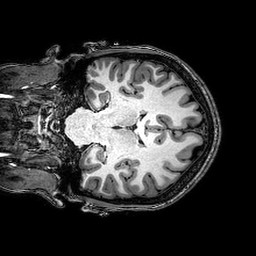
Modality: T1w
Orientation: coronal
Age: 24
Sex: female
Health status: healthy
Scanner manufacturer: philips
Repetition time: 0.008223 s
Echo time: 0.00378 s